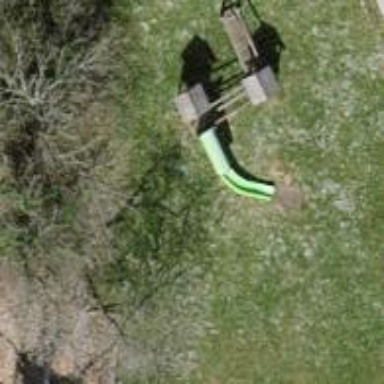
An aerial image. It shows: Playground area for leisure activities on the land.